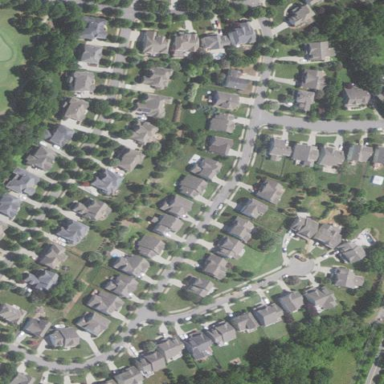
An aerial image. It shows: Residential area.